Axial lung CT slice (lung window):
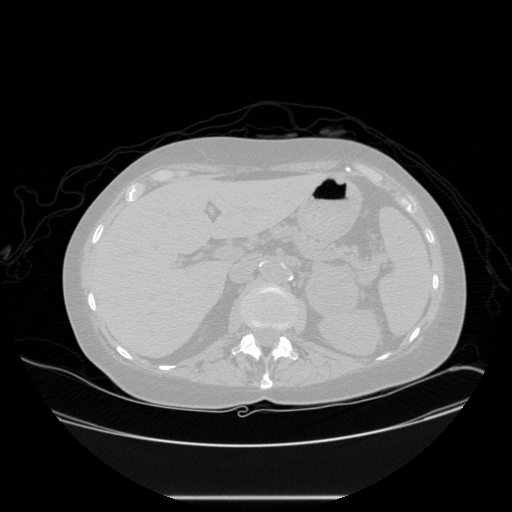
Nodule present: no